Question: I can get two divs next to each other using 'display: inline-block;' in the style attribute, but then the div on the right side is aligned on the bottom rather than at the top. So I tried floating the divs and I get another issue...
If I use floats like so:
'''
<div style="width:100%">
<div style="width:25%; float:left;">
<asp:HyperLink ID="hlPic" runat="server" Target="_blank" ToolTip="Click to open this picture.">
<asp:Image ID="imgPic" Width="256px" Height="256px" runat="server" ToolTip="Picture" />
</asp:HyperLink>
</div>
<div style="width:75%; float:right;">
<table style="width:100%">
<tr>
<td>
<h2 style="display:inline;"><asp:HyperLink ID="hlCGValue" runat="server" ToolTip="Go to this corporate group.">[hlCGValue]</asp:HyperLink></h2>
</td>
</tr>
<tr>
<td>
<h3 style="display: inline;">
<asp:Label ID="lblCompanyNameValue" runat="server"></asp:Label></h3>
<asp:Label ID="lblCompanyID" runat="server" Visible="False"></asp:Label>
</td>
</tr>
<tr>
<td>
<asp:HyperLink ID="hlWebsiteValue" runat="server" Target="_blank">[hlWebsiteValue]</asp:HyperLink>
</td>
</tr>
<tr>
<td>
<asp:Label ID="lblAssignedToValue" runat="server"></asp:Label>
</td>
</tr>
</table>
</div>
</div>
'''
I get the following layout:

Notice the table with text is so far away from the picture...I'd like to move it right next to the picture. I tried doing it using display: inline-block but then the table of data would be next to the picture however it would sit at the bottom of the div rather then at the top (probably due to the size of the pic). If it helps the max size of the picture should only be 256px x 256px.
Can anyone help me with my CSS / HTML to make this look right...
## Rendered html
'''
<div style="width:100%">
<div style="width:25%; float:left;">
<a id="MainContent_hlPic" title="Click to open this picture." href="/Attachments/Pictures/56_27_11_2013_23_26_11_2013_Penguins.jpg" target="_blank"><img id="MainContent_imgPic" title="Picture" src="/Attachments/Pictures/56_27_11_2013_23_26_11_2013_Penguins.jpg" style="height:256px;width:256px;" /></a>
</div>
<div style="width:75%; float:right;">
<table style="width:100%">
<tr>
<td>
<h2 style="display:inline;"><a id="MainContent_hlCGValue" title="Go to this corporate group." href="../Corporate/Details.aspx?CorporateGroupID=39">Ford</a></h2>
</td>
</tr>
<tr>
<td>
<h3 style="display: inline;">
<span id="MainContent_lblCompanyNameValue">Ford Global Test Co.</span></h3>
</td>
</tr>
<tr>
<td>
<a id="MainContent_hlWebsiteValue" href="http://www.ford.com" target="_blank">www.ford.com</a>
</td>
</tr>
<tr>
<td>
<span id="MainContent_lblAssignedToValue">Name</span>
</td>
</tr>
</table>
</div>
</div>
'''
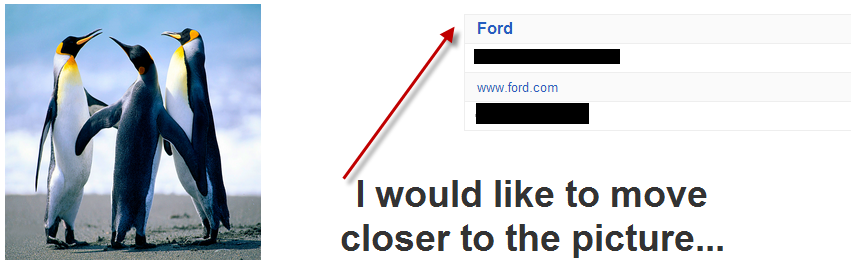
Answer: You can use 'display: inline-block'. When you want them aligned at the top, you must use 'vertical-align: top'
'''
<div>
<div id="#first">
<!-- image -->
</div>
<div id="second">
<!-- table -->
</div>
</div>
'''
'''
#first, #second {
display: inline-block;
vertical-align: top;
}
'''
<URL>